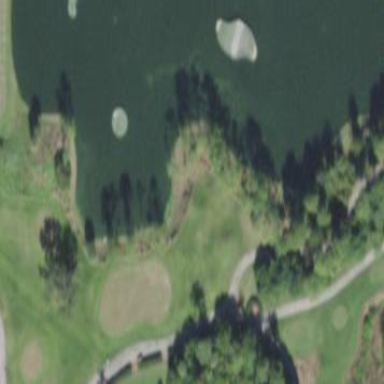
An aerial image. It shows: Grassy area designated as driving range for golf.